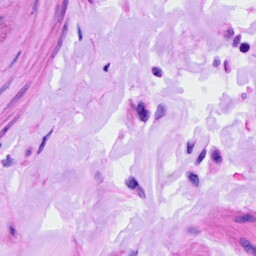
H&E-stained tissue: Ovarian